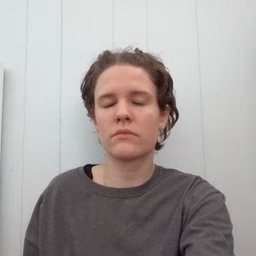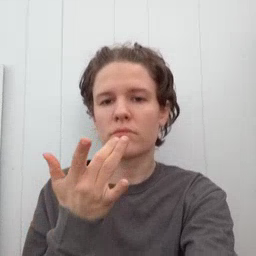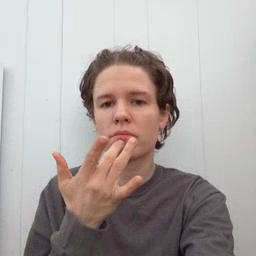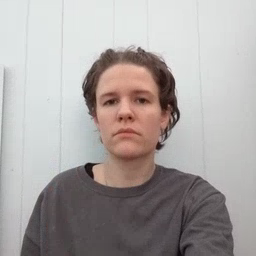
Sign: taste